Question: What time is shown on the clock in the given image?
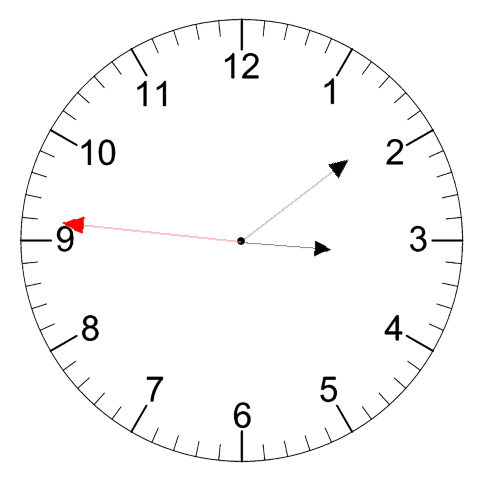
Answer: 03:08:46